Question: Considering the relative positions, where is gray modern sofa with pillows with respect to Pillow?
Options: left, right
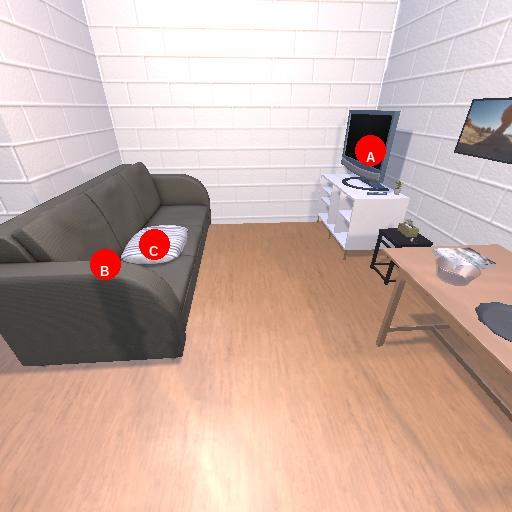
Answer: left